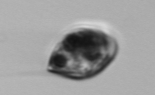
Label: Amphidinium